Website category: auto
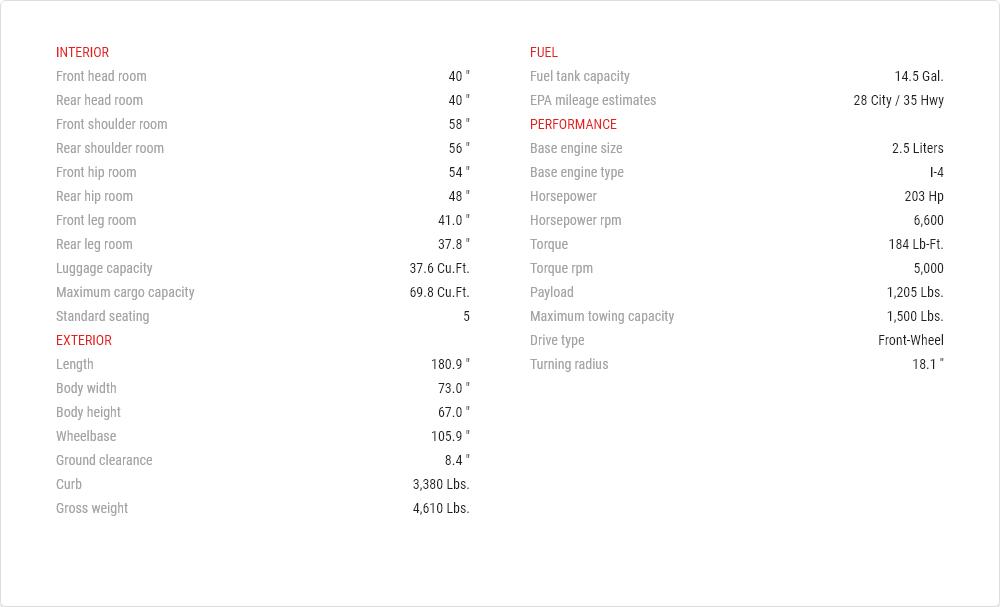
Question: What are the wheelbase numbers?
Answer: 105.9 "

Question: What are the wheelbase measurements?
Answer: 105.9 "

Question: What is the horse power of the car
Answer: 203 hp

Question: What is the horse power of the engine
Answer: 203 hp

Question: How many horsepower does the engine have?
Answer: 203 hp

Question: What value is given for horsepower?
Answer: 203 hp

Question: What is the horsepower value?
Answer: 203 hp

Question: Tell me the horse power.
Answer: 203 hp

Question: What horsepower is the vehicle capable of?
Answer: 203 hp

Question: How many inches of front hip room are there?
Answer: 54 "

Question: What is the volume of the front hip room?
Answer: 54 "

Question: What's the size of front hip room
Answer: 54 "

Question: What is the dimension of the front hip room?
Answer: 54 "